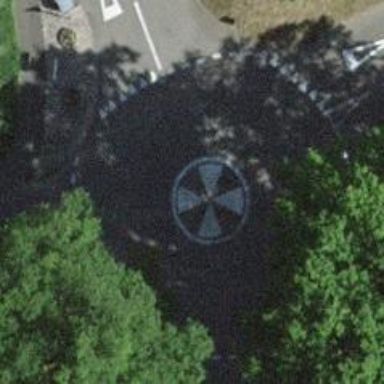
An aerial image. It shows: Mini roundabout on the road.